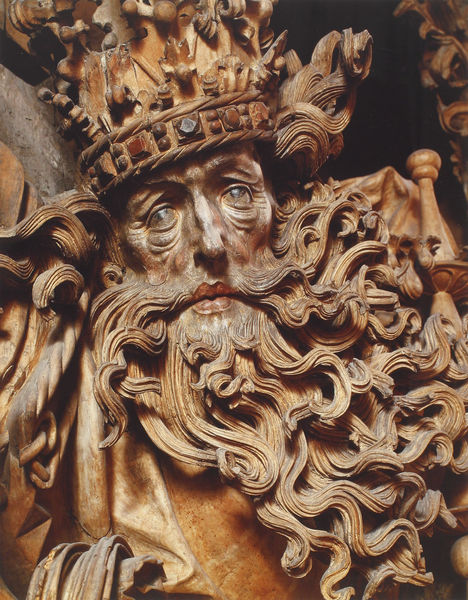
Titel: Hochaltar im Münster St. Stephanus in Breisach
Künstler: H. L. Meister
Standort: Breisach, Münster St. Stephan (EU - D - BW)
Schlagwörter: mann, ausschnitt, braun, holz, nase, bart, augen, gesicht, kirche, gewand, edelsteine, krone, lippen, locken, skulptur, wild, detail, lider, augenringe, herrscher, schnitzerei, kussmund, krne